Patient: sex F, age 49
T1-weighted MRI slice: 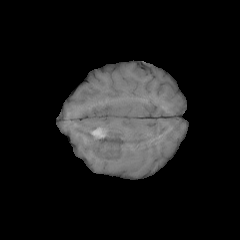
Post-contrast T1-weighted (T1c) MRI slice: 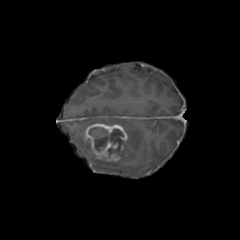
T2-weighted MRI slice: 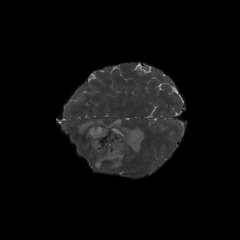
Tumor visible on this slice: yes
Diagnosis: Glioblastoma, IDH-wildtype
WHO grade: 4